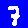
Digit: 7